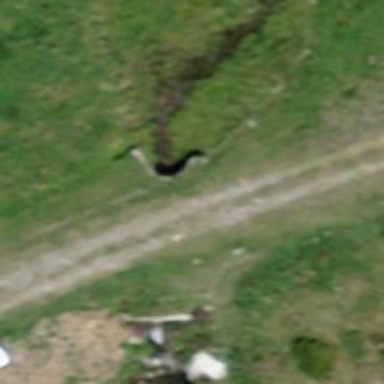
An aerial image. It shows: Track road on bridge.